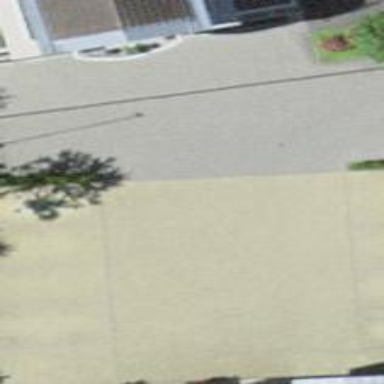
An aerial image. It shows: Parking area with paving stones.